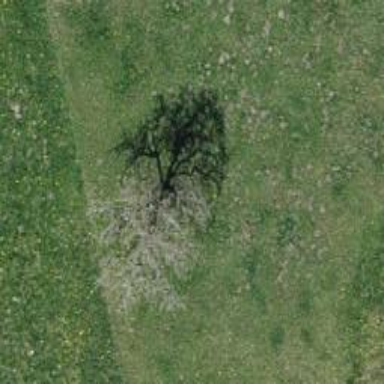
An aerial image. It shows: Single tag "natural: tree."